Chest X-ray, PA view. Patient: 51 years old, sex F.
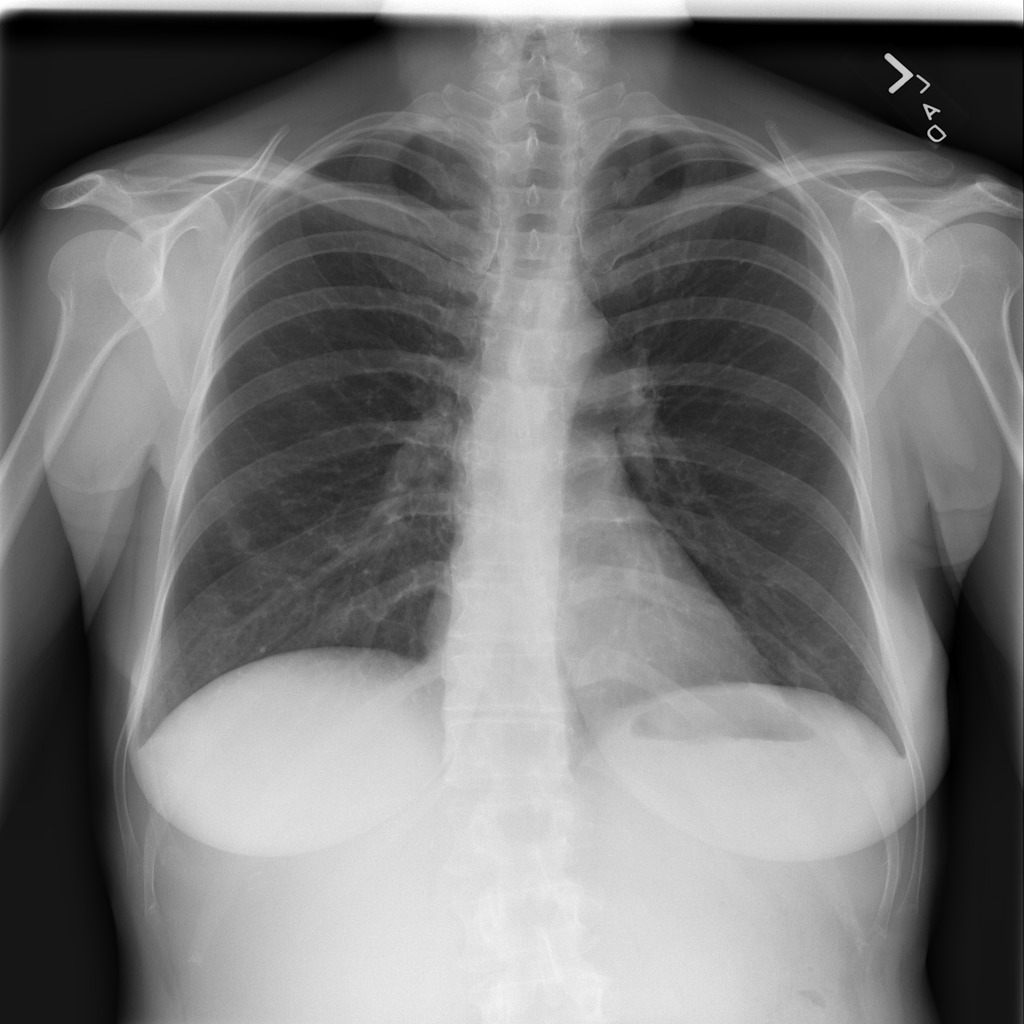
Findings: No Finding